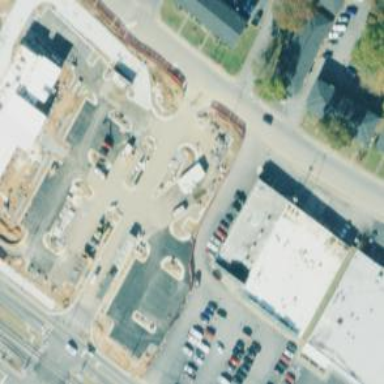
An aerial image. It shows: Retail building.